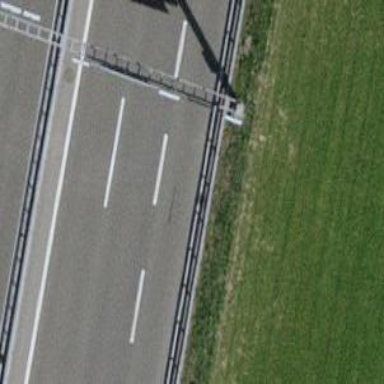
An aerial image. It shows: Bridge with gantry.